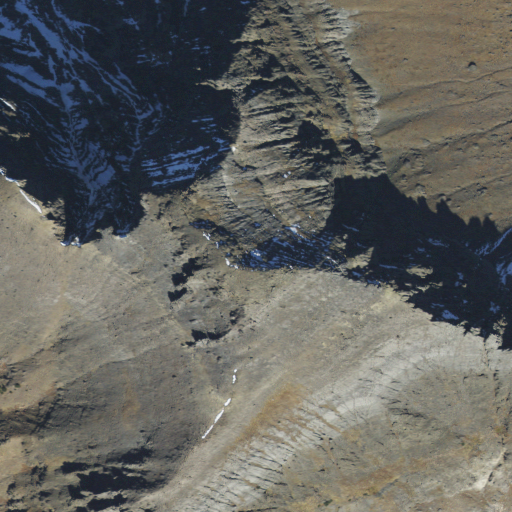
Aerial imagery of mountain in Montana named The Pyramid containing shrub, evergreen forest, and barren land